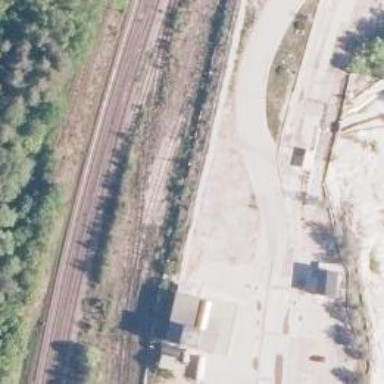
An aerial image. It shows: Disused railway spur.